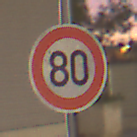
Verkehrszeichen: Geschwindigkeit80
Umgebung: Outdoor, Urban
Tageszeit: SunriseSunset
Wetter: PartlyCloudy
Licht: Artificial
Jahreszeit: NotSpecified
Kontrast: HighContrast